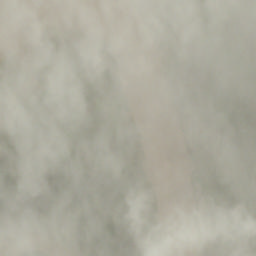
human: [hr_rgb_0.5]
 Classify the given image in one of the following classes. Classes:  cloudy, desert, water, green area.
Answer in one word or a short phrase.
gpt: cloudy